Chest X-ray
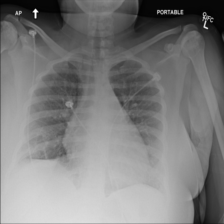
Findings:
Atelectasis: negative
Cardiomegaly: negative
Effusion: negative
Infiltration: negative
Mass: negative
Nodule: negative
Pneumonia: negative
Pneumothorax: negative
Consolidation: negative
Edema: negative
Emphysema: negative
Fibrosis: negative
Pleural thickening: negative
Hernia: negative